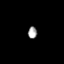
Tissue: skin
Cell type: Epithelial cells
Senescence score: 0.6767
Nuclear area (px): 105
Mean DAPI intensity: 162.914